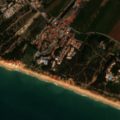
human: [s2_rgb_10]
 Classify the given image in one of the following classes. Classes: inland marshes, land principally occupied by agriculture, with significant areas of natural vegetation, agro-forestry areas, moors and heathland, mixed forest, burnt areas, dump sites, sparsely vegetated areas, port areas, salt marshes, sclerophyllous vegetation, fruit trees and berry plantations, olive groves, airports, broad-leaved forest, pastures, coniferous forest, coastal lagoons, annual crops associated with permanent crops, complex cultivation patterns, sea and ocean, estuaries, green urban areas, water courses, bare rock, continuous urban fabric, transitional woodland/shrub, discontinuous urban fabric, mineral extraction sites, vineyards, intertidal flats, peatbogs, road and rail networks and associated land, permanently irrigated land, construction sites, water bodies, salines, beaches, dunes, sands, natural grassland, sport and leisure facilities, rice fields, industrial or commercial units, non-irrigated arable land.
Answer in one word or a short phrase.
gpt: sport and leisure facilities, non-irrigated arable land, land principally occupied by agriculture, with significant areas of natural vegetation, beaches, dunes, sands, sea and ocean